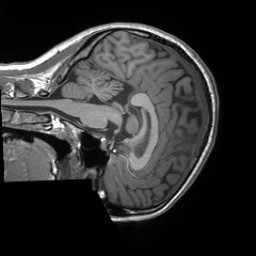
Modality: T1w
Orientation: sagittal